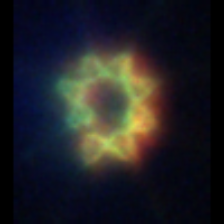
Taxon: Asterionellopsis
Group: Diatoms